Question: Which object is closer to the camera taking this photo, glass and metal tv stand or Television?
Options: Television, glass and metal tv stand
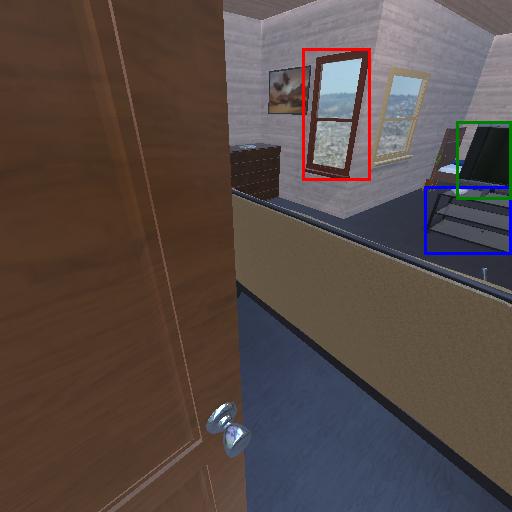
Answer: Television